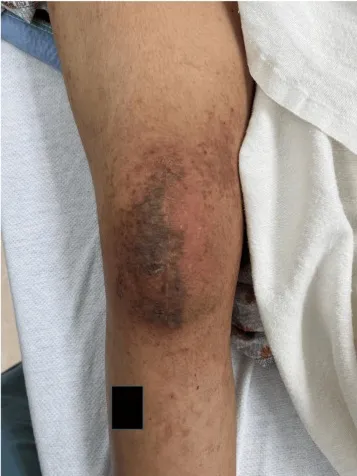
An eight-week follow-up photo of the patient's right knee surgical site infection following antibiotic treatment.
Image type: medical_photograph (skin_photograph)